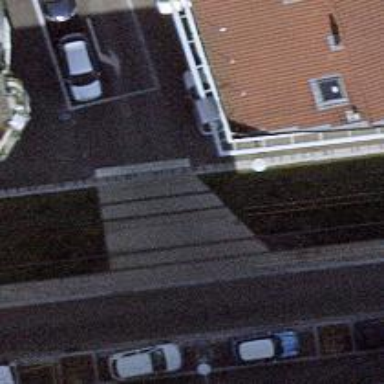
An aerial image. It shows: Tram level crossing on the railway.